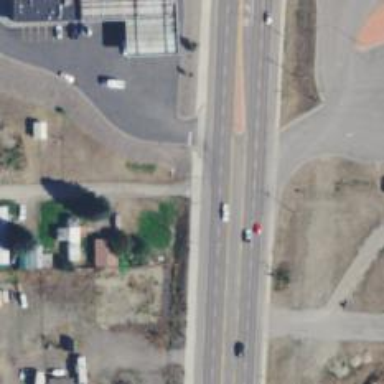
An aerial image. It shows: Uncontrolled road crossing.